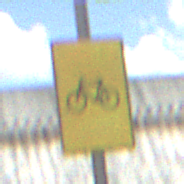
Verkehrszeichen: RadverkehrOhnePfeilsymbol
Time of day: Midday
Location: Outdoor (Nature)
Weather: PartlyCloudy
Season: NotSpecified
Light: Natural